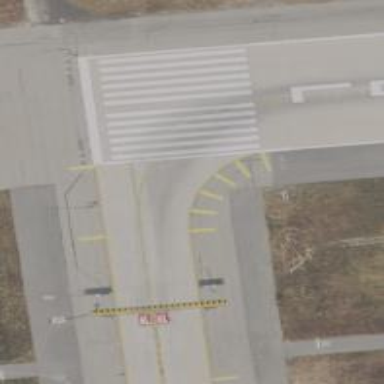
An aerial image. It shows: Image of taxiway at airport.